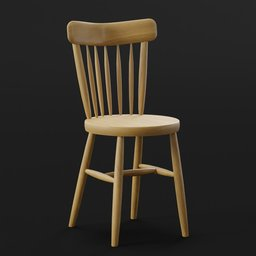
Label: furniture